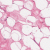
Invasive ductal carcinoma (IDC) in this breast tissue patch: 0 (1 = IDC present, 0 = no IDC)